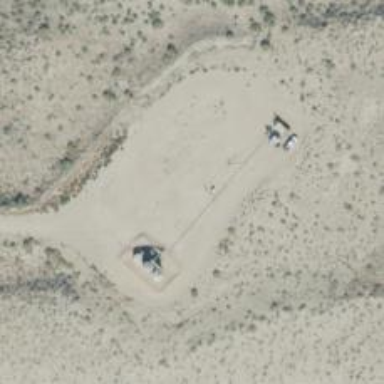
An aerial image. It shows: Petroleum well.